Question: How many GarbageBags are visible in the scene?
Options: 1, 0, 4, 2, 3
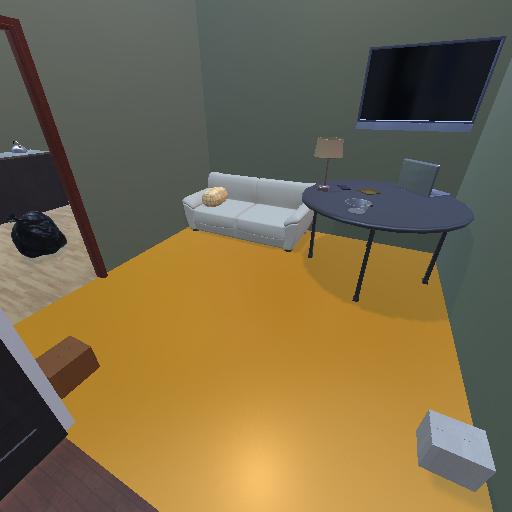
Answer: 1